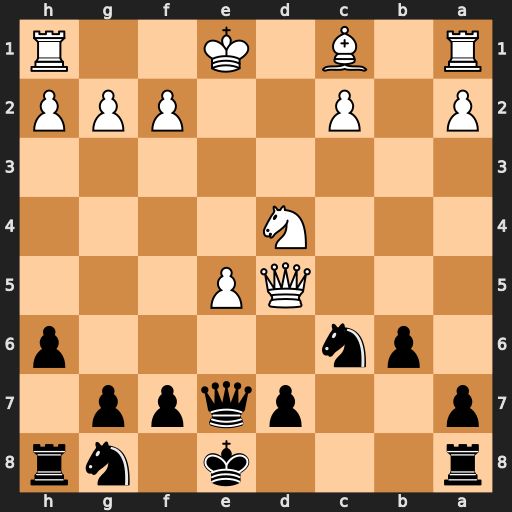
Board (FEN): r3k1nr/p2pqpp1/1pn4p/3QP3/3N4/8/P1P2PPP/R1B1K2R
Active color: b
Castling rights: KQkq
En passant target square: -
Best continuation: Qb4+ Bd2 Qxd4 Qxd4 Nxd4